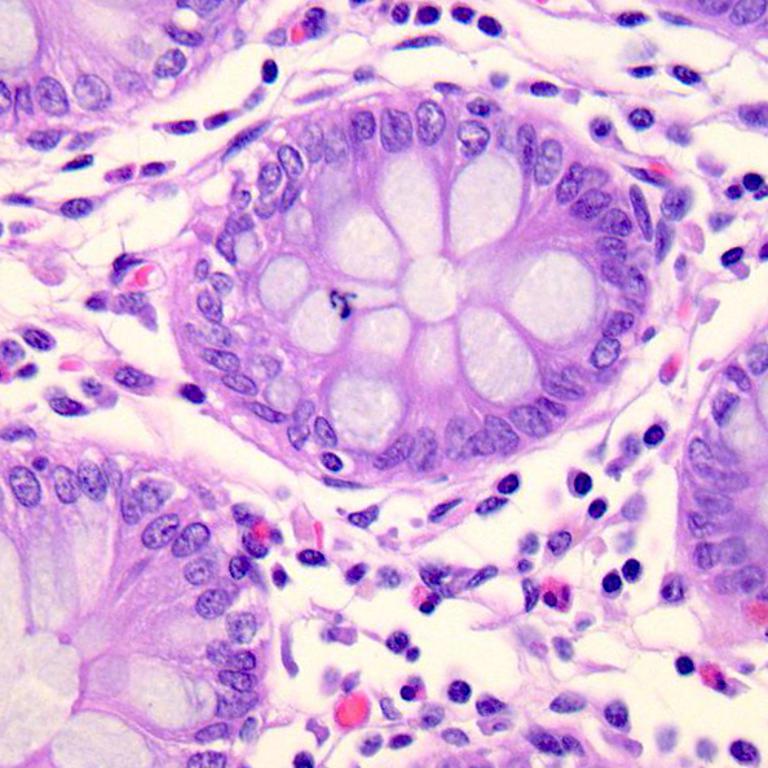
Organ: colon
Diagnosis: benign